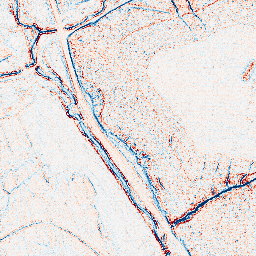
Category: edge_preserving
Decomposition family: anisotropic_diffusion
Decomposition parameters: iterations: 5
kappa: 10
gamma: 0.05
Upsampling method: sinc_hamming
Upsampling parameters: scale: 4
kernel_size: 8
Upsampling scale: 4